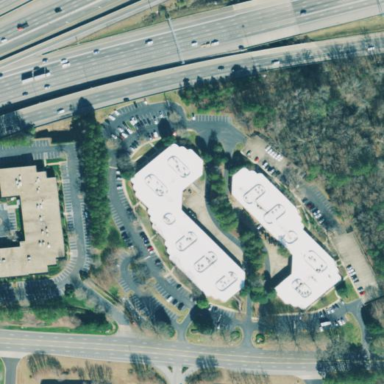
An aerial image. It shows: Office building.